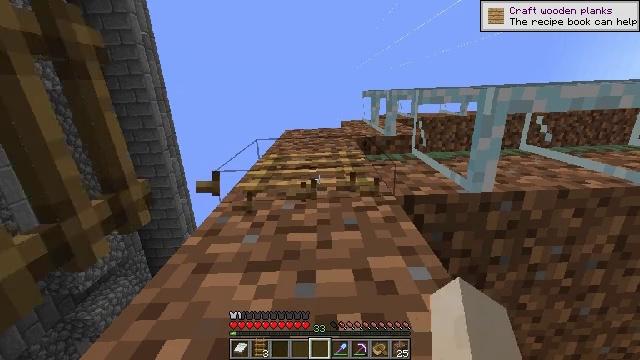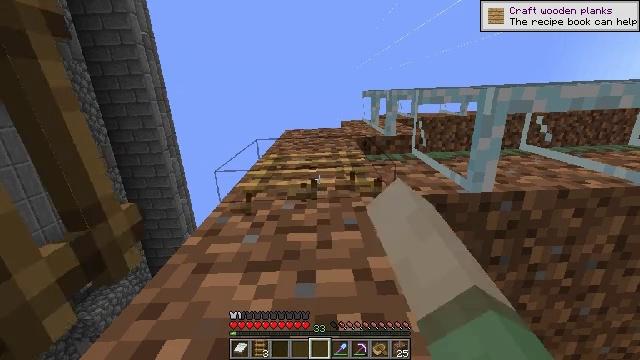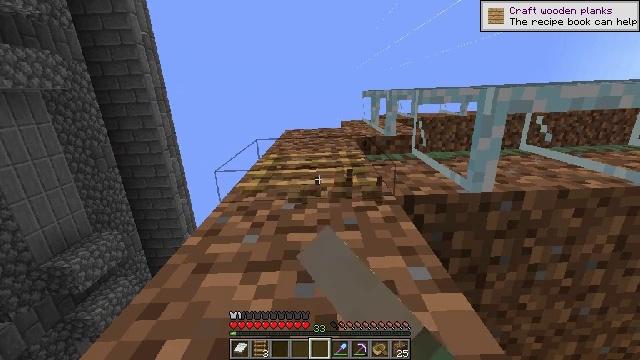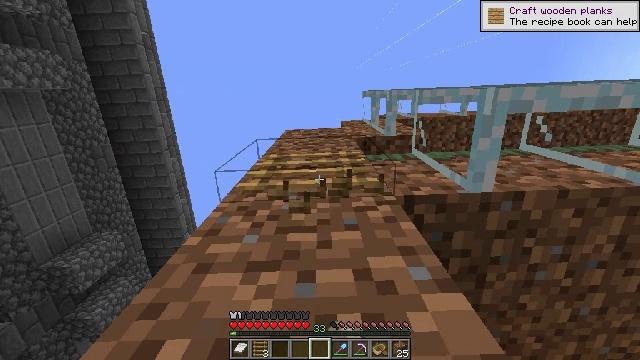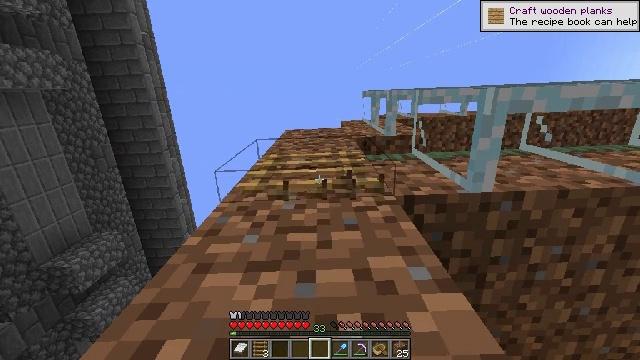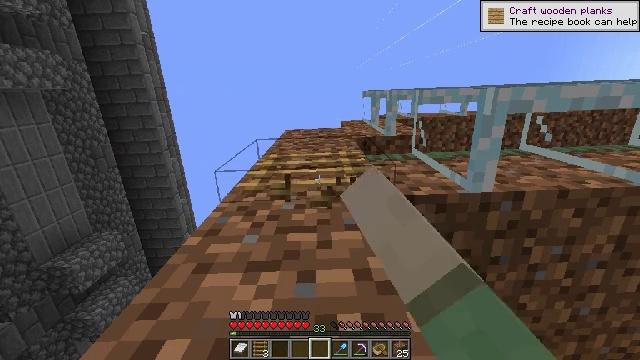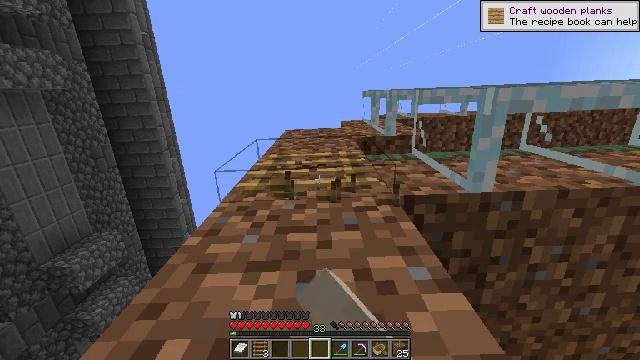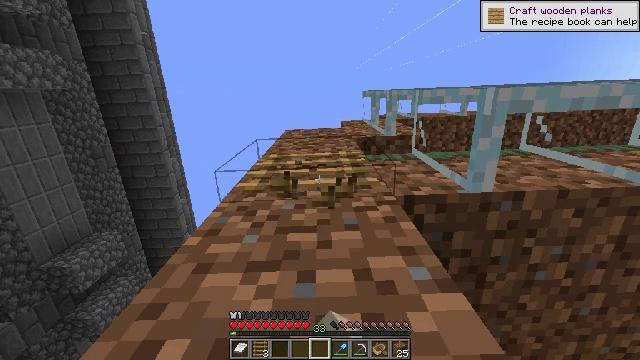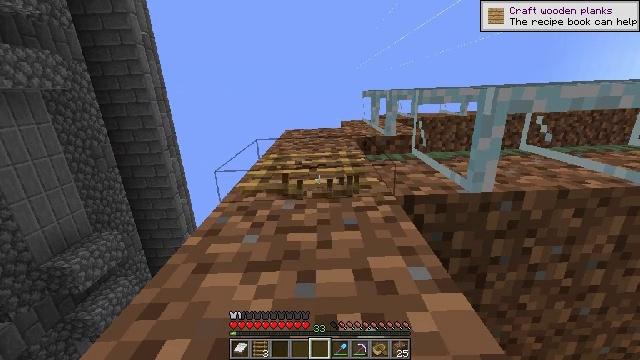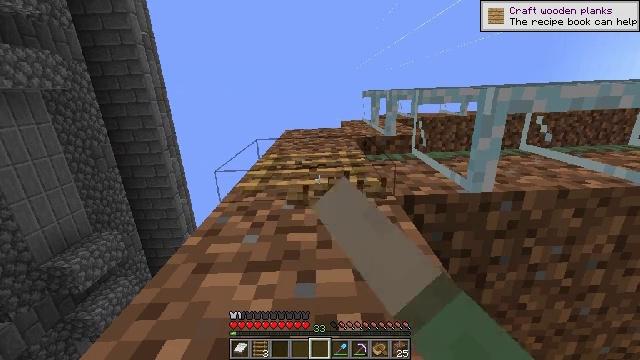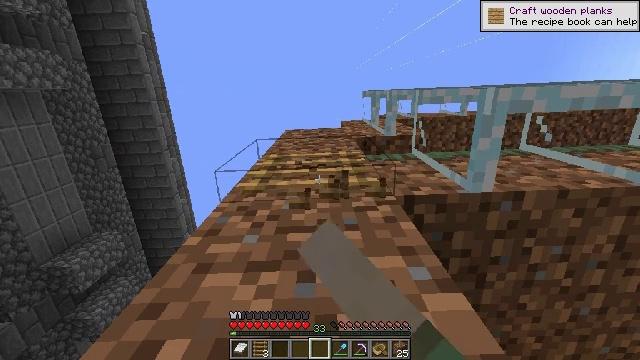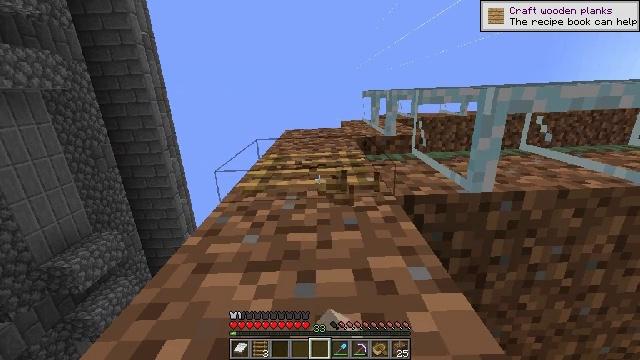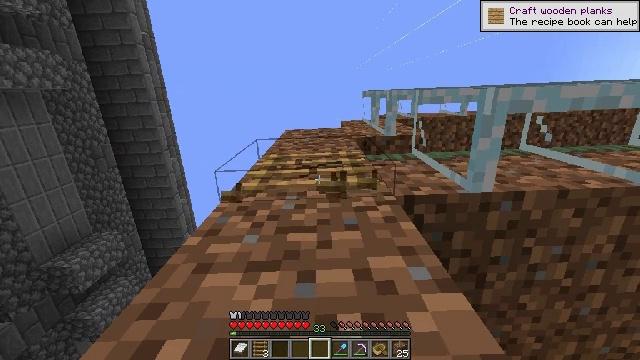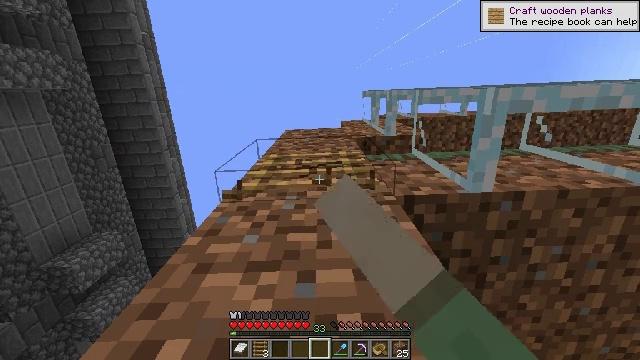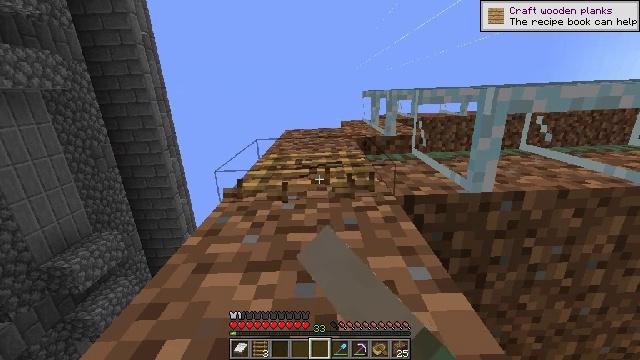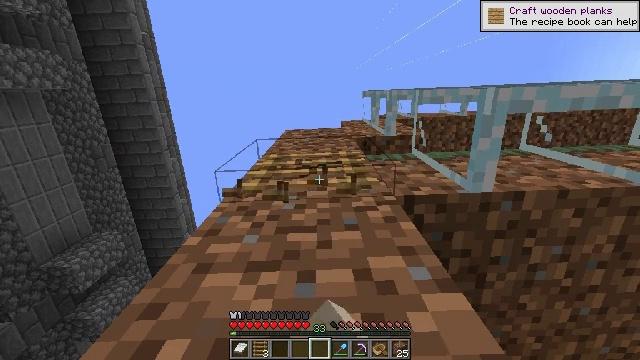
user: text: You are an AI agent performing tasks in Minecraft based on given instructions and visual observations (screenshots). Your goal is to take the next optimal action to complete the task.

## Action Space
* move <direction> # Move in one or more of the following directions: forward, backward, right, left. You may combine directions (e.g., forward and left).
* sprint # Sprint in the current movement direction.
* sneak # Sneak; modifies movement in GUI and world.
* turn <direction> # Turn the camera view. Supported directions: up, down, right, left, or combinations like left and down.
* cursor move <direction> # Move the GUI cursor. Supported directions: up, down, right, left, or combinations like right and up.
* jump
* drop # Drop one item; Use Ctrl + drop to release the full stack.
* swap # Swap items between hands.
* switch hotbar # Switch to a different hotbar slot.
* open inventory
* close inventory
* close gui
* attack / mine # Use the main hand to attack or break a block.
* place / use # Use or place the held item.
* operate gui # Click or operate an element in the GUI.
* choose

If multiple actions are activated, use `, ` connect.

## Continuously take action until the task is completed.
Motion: motion action
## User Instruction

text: Remove the ladder from its position.
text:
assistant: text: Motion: sneak, attack / mine
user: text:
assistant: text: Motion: sneak, attack / mine
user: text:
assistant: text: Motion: sneak, attack / mine
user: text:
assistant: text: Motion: sneak, attack / mine
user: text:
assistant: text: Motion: sneak, attack / mine
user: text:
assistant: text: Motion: sneak, attack / mine
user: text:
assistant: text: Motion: sneak, attack / mine
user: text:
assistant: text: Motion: sneak, attack / mine
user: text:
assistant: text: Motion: sneak, attack / mine
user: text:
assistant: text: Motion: sneak, attack / mine
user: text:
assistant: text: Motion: sneak, attack / mine
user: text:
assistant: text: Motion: sneak, attack / mine
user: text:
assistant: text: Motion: sneak, attack / mine
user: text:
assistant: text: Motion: sneak, attack / mine
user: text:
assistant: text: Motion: sneak, attack / mine
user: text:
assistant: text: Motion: sneak, attack / mine
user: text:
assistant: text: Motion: sneak, attack / mine
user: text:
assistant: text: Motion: sneak, attack / mine
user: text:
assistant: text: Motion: sneak, attack / mine
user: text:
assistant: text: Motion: sneak, attack / mine
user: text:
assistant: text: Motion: sneak, attack / mine
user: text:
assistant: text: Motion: sneak, attack / mine
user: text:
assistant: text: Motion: sneak, attack / mine
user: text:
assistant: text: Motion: sneak, attack / mine
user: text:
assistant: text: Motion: sneak, attack / mine
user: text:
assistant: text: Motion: sneak, attack / mine
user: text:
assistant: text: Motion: sneak, attack / mine
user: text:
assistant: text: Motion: sneak, attack / mine
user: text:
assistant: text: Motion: sneak, attack / mine
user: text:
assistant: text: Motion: sneak, attack / mine